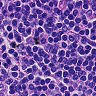
Metastatic tissue present: no